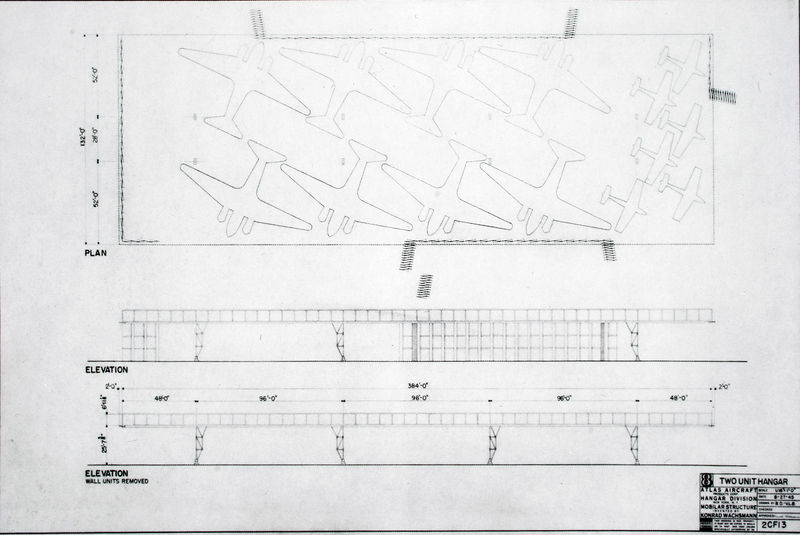
Titel: Hangar-Konstruktionen für Atlas Aircraft (Mobilar Structure), Hallengrundriß und Ansichten
Künstler: Konrad Wachsmann
Standort: New York
Schlagwörter: skizze, zeichnung, entwurf, bauplan, flugzeuge, aßstab